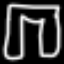
Label: pants